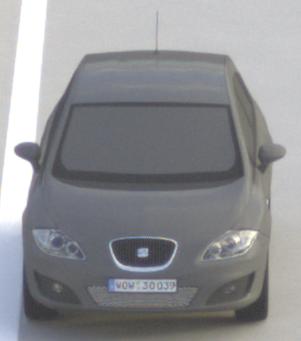
Make: SEAT
Model: Leon 1.4
Detailed model: Leon (1P)
Model produced from: 2009/04
Model produced until: 2010/08
Doors: 5
Color: gray
Road condition: dry road
Daytime: morning or afternoon
Contrast: medium contrast